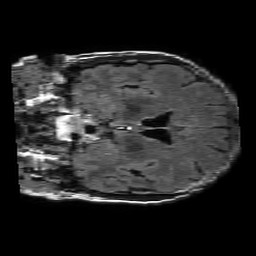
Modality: FLAIR
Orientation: coronal
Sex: female
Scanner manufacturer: philips
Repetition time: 11 s
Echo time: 0.125 s